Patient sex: F
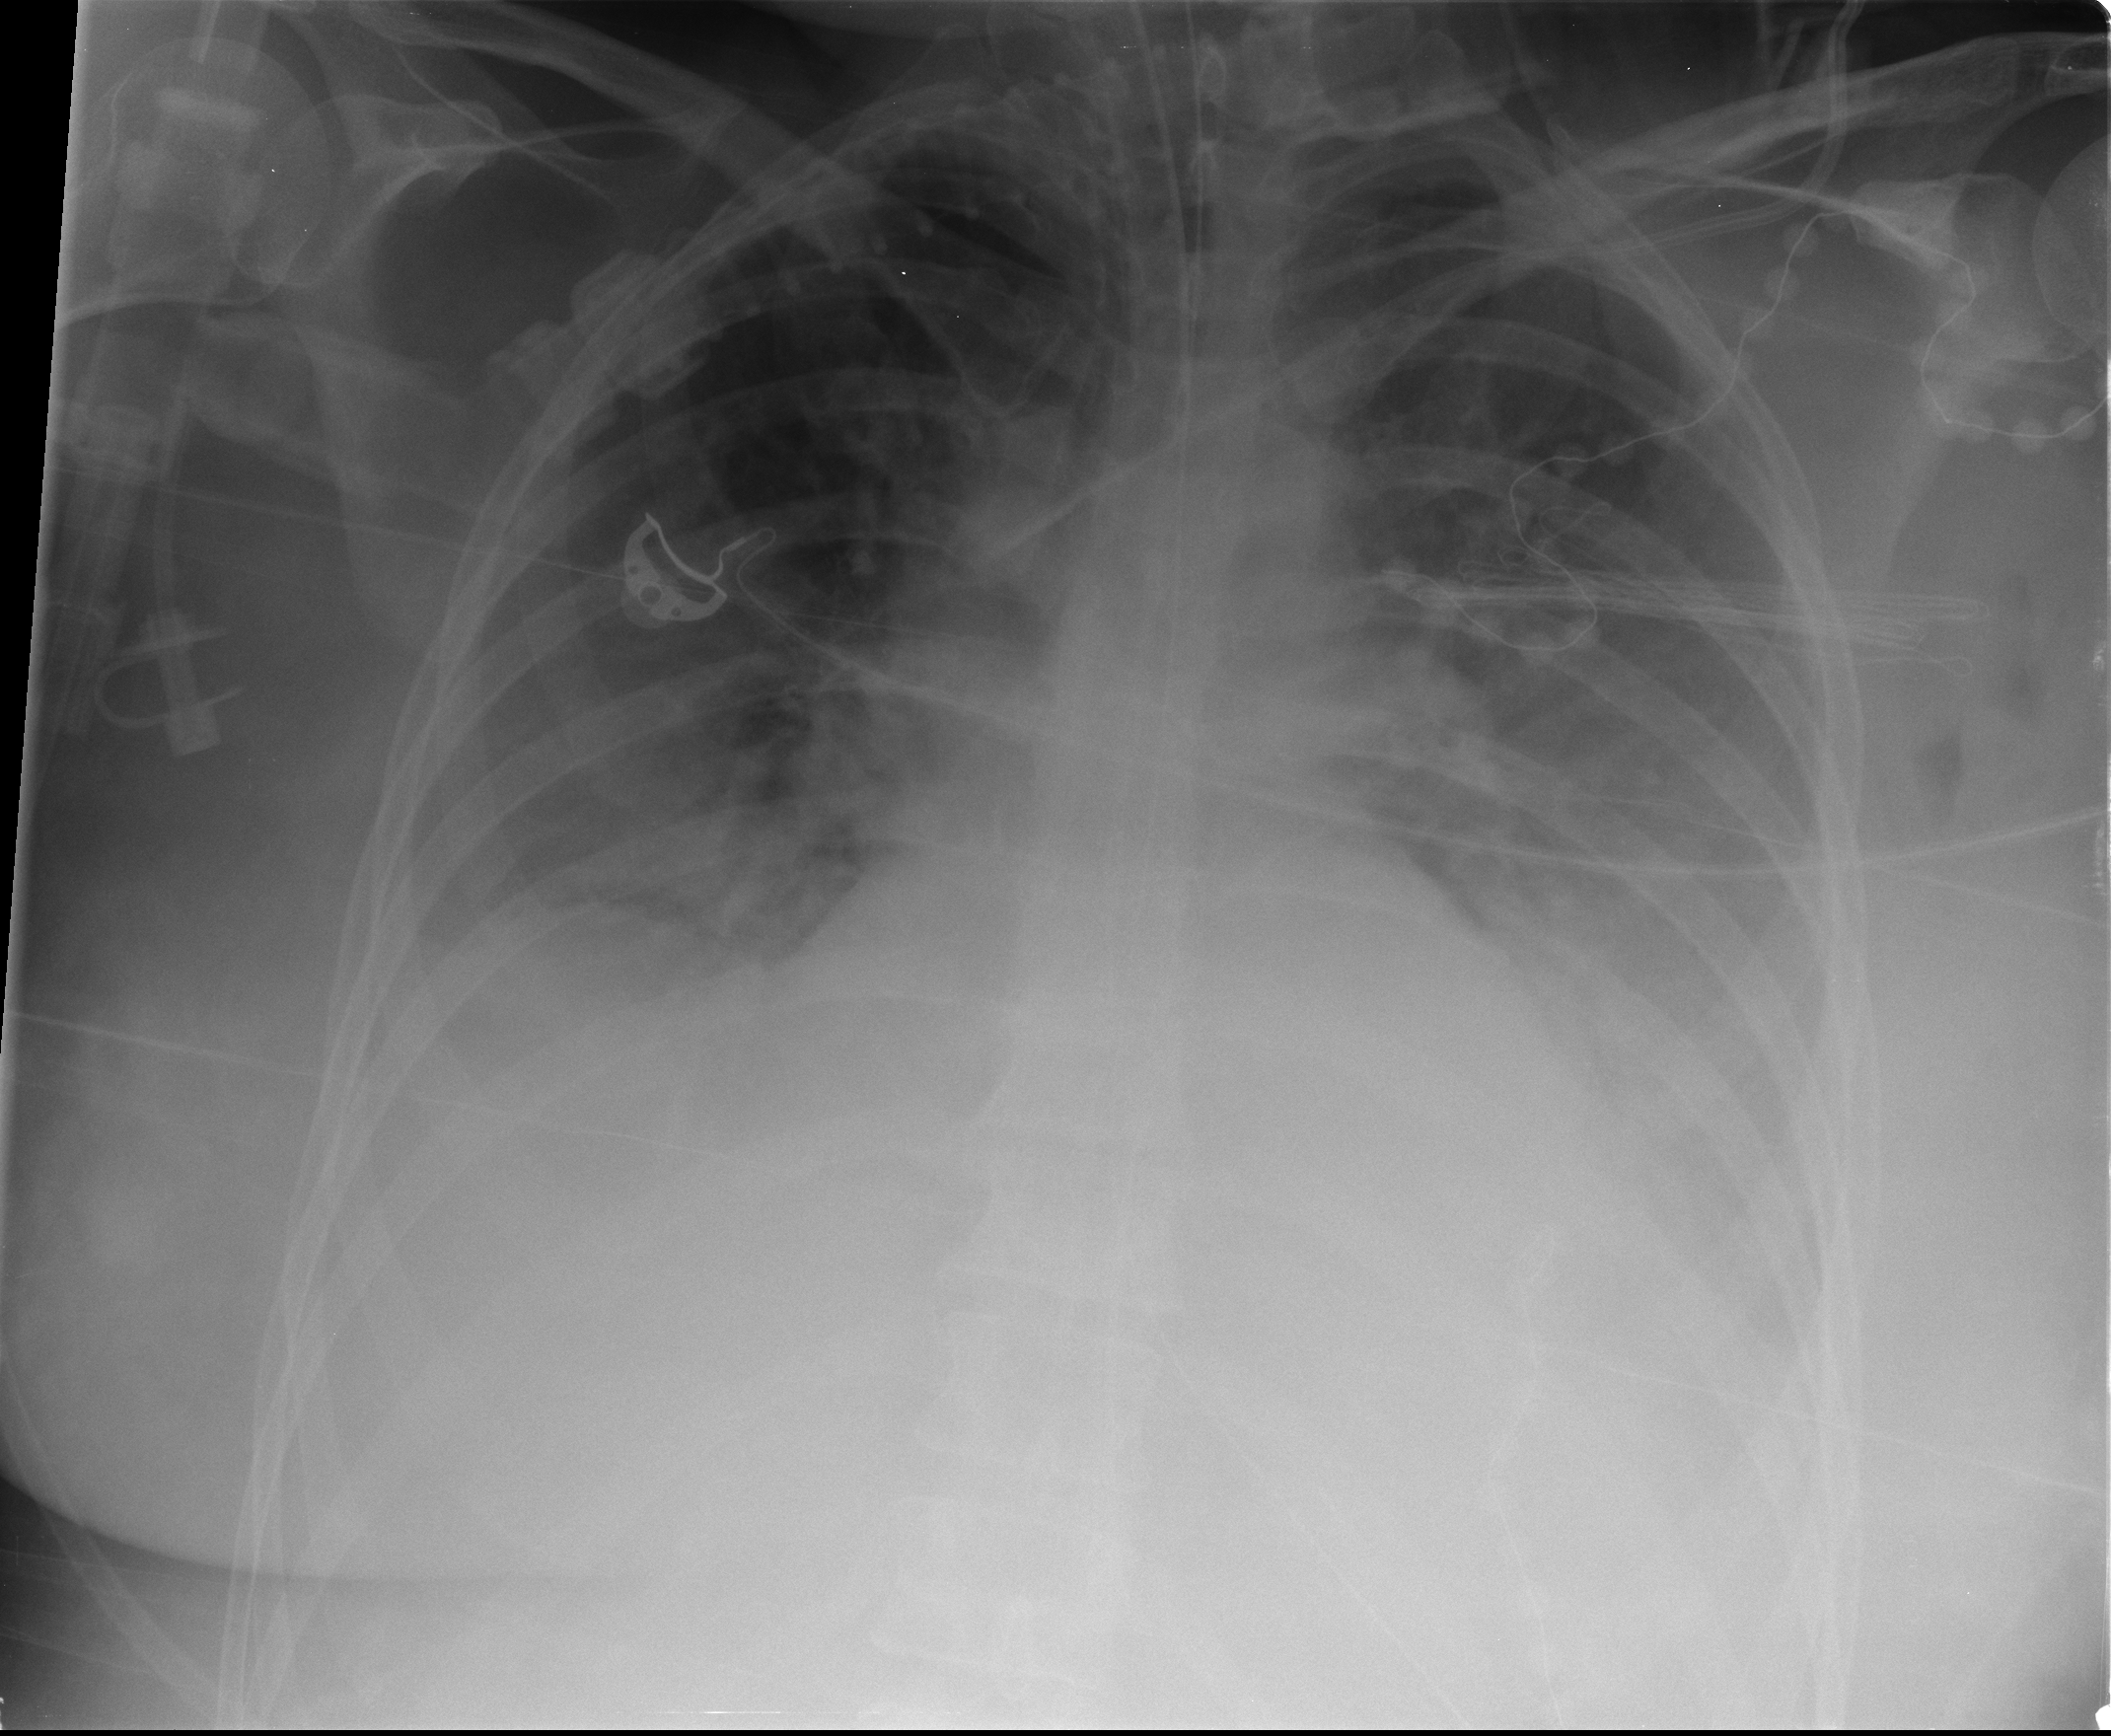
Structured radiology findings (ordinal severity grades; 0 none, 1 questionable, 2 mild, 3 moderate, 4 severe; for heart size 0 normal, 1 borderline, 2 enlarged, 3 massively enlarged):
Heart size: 0
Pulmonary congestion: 2
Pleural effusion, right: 3
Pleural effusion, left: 3
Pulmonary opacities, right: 0
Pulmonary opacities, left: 1
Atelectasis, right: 3
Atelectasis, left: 3